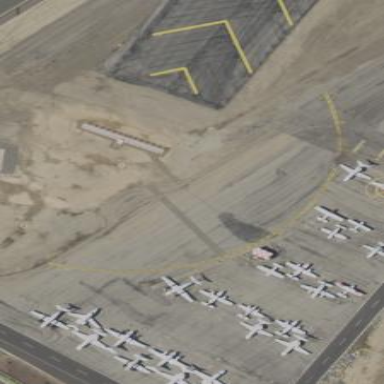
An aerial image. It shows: Apron at the airport.